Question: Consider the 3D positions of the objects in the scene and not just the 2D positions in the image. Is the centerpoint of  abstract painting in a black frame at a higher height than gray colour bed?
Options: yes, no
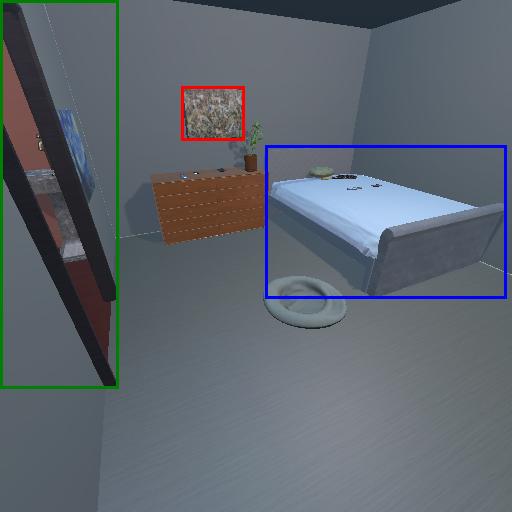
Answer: yes